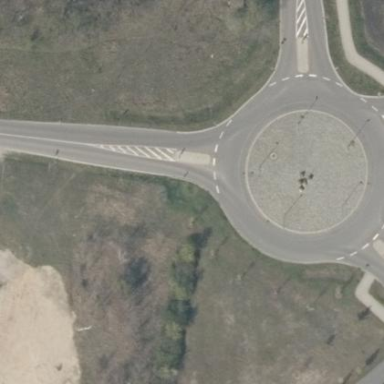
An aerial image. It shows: Unclassified road with asphalt surface leading to roundabout.